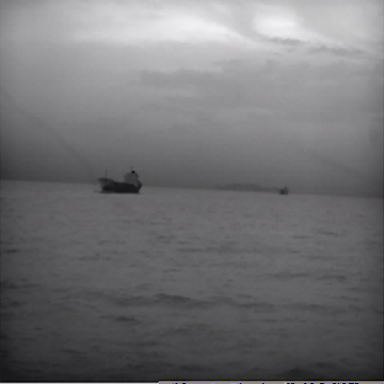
There is a liner in the infrared image.